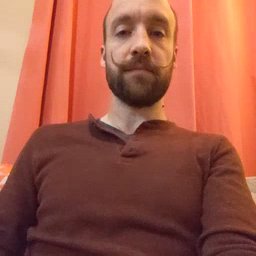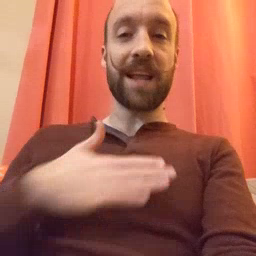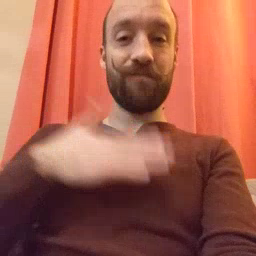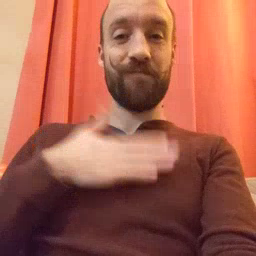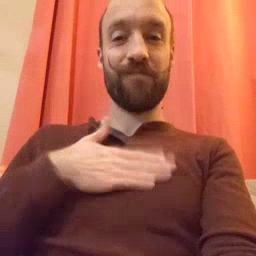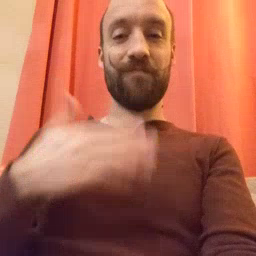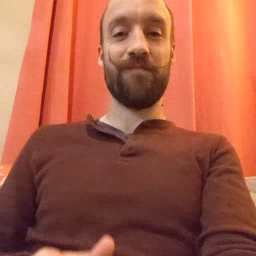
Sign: happy